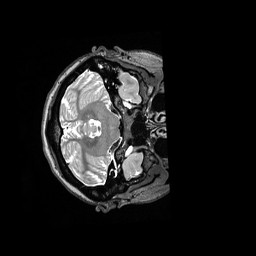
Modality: T2w
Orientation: axial
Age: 22
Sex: female
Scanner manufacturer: siemens
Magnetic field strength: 3 T
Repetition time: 3.2 s
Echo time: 0.562 s